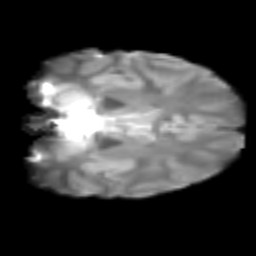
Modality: T2w
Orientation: coronal
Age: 21
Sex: female
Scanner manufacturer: siemens
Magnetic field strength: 3 T
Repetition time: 2.3 s
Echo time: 0.085 s